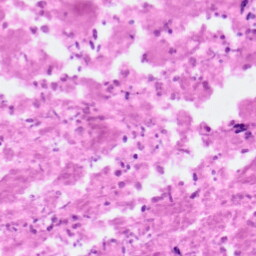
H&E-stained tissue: Pancreatic